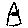
Label: triangle